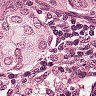
Metastatic tissue present: yes